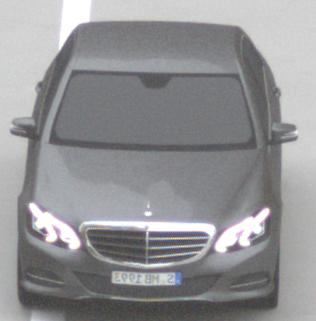
Make: Mercedes-Benz
Model: E 200
Detailed model: E-Class (212) Limousine
Model produced from: 2013/04
Model produced until: 2015/10
Doors: 4
Color: gray
Road condition: dry road
Daytime: midday
Contrast: low contrast